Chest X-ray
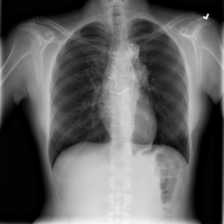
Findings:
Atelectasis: negative
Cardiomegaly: negative
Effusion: negative
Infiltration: negative
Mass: negative
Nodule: negative
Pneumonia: negative
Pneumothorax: negative
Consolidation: negative
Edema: negative
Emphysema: negative
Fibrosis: negative
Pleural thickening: negative
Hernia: negative